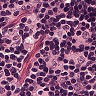
Metastatic tissue present: no